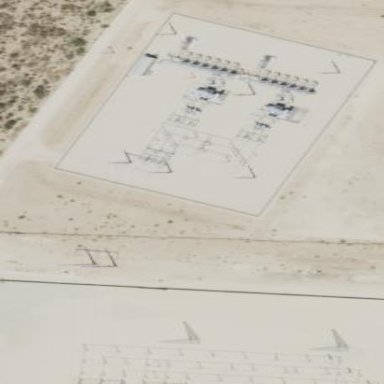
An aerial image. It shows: Power substation primarily used for electricity generation.